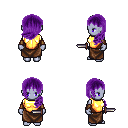
a pixel art fantasy rpg character, female body template, dark elf, purple skin, gold chest armor, robe skirt, purple left-swept hairstyle, leather bracers, dagger, four views (front, back, left, right), 2x2 character sprite sheet, small pixel art, hard edges, no anti-aliasing